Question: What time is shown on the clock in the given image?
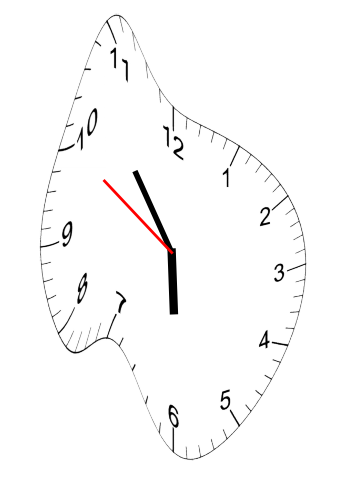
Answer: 05:53:50